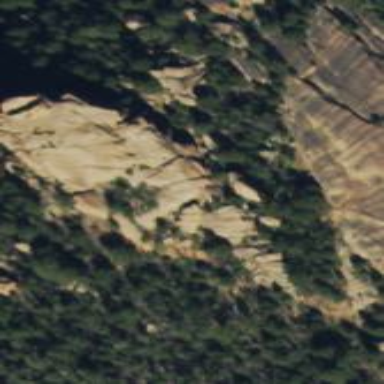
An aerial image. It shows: Landscape dominated by bare rock.